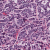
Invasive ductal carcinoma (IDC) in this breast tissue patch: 1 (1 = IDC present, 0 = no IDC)